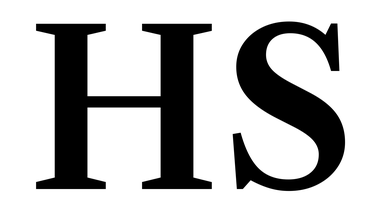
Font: LibreCaslonText_SemiBold